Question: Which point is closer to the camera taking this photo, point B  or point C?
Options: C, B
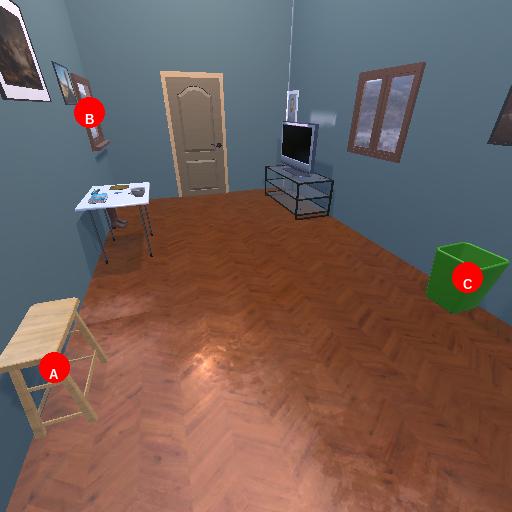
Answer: C